Question: I'm still new to String Processing in PHP. Below is a diagram of what I am currently doing. Ultimately, I would like to get a generic methodology for handling strings in the below scenarios. Note that the text tends to be a lot of math symbols and code syntax in this scenario.
The strings and integer are input via a standard HTML-based form (I forgot to mention that in the diagram).
Step A currently uses: 'mysql_real_escape_string(input);'
Step B currently uses:
- 'htmlentities($string2)'- '$string1'-
Questions:
1. Regarding MySQL injection, is mysql_real_escape_string sufficient to guard against this?
2. I still need to finish processing the output for String1. Note how the text is actually used in two different places: HTML and Canvas. htmlentities at step B would make code syntax appear properly on the HTML5 Canvas but not in the HTML. Vice-versa for leaving it out (HTML syntax breaks the Page). Is there a JavaScript function that is identical to PHP's htmlentities?
3. int form should be validated to make sure it is an int.
4. String2 ouputs "null" to the HTML when I use this character ('-') which is not the standard minus-sign character ('-').
5. Magic Quotes is turned off. However, if I run the script on a server with it enabled, I need a short script that goes: IF(magic quotes is enabled){turn off magic quotes}.
6. What did I forget in regard to form validation?
If my approach is totally wrong, set me straight and help me get this straightened out once and for all. You can describe your solution in terms of A, B, C, D and E if you think that is helpful. Thanks in advance.

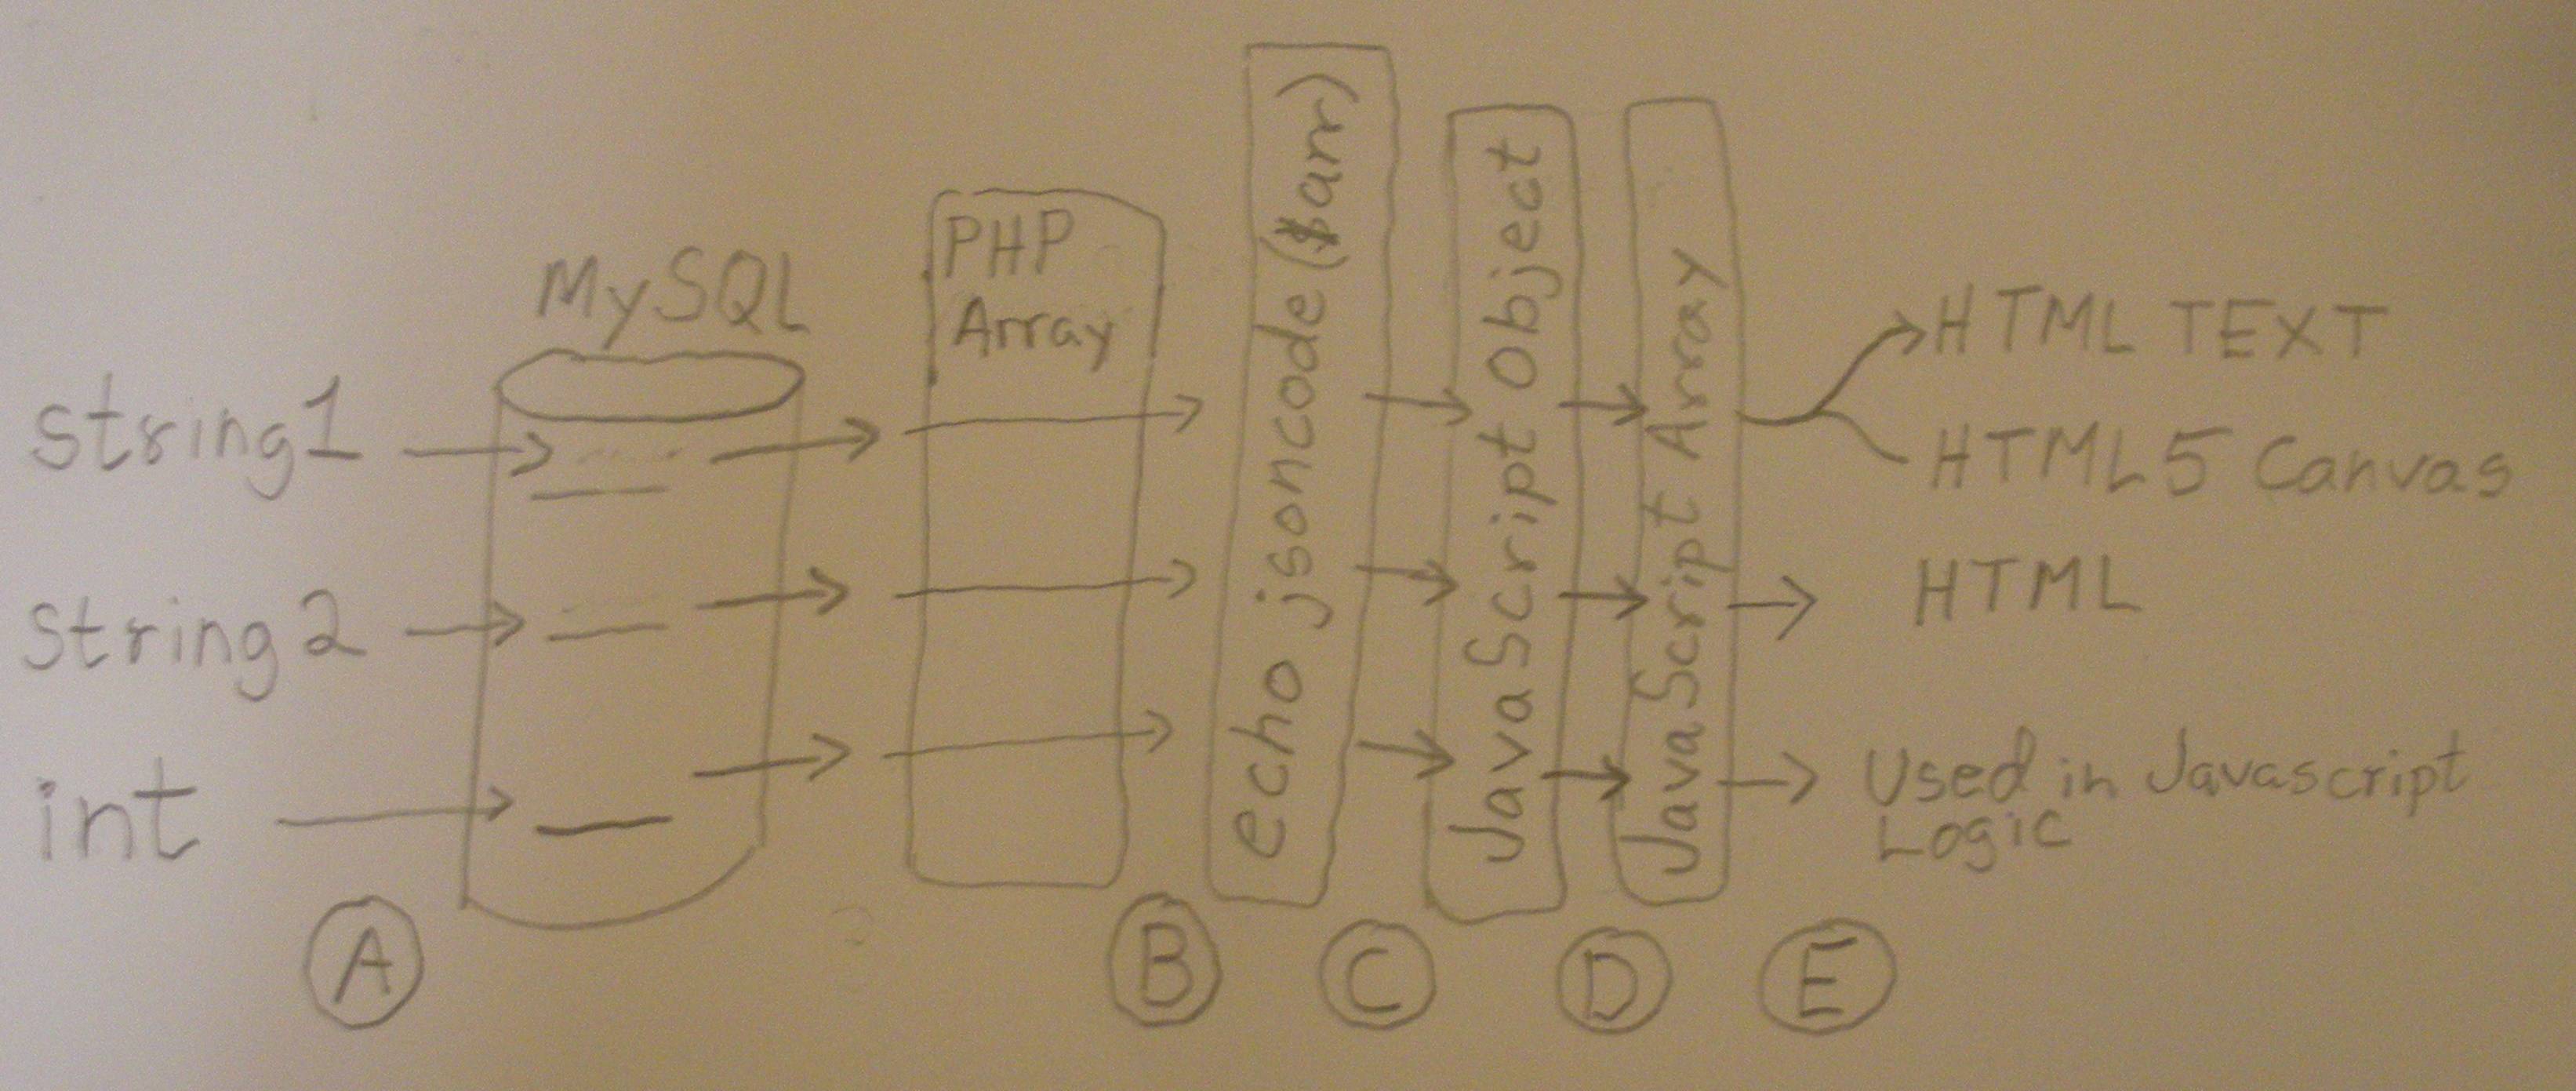
Answer: 1. mysql_real_escape_string() will properly escape your code
2. (A) On the JavaScript end, jQuery's .text() method will properly escape code before outputting it to the page. (B) Check out PHP.js. It's a JavaScript library that replicates PHP functionality, and includes htmlentities() and htmlspecialchars(). http://phpjs.org/
3. As for the integer, you can use the ctype_digits() function to ensure that it is a numeric value; and you can also use some form of type hinting: $int = (int) $int;.
4. I agree with the gentleman who recommended trying htmlspecialchars().
5. Try to keep magic quotes off. It's a horrible feature, and will be removed in a future release of PHP. If you need to include protection against magic quotes, try something similar to the code below. (see bottom of post)
6. It's hard to say without seeing your code, but it seems like you are on the right track.
-
'''
if (function_exists('get_magic_quotes_gpc') && get_magic_quotes_gpc()) {
$func = function(&$val, $key) {
if (!is_numeric($val)) {
$val = stripslashes($val);
}
};
array_walk_recursive($_GET, $func);
array_walk_recursive($_POST, $func);
array_walk_recursive($_COOKIE, $func);
unset($func);
}
'''